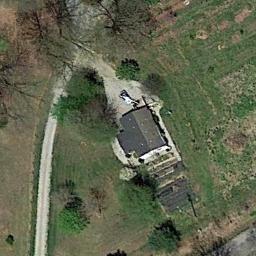
Label: residential